Question: It maybe a little naive question but I have been trying to understand how I can use the new <URL> and in the side navigation I want to show the archiving done according to year and month.
What I want is very basic and can be seen in the picture attached below.

If somebody can provide me an example then it would be really great. I can handle the templates, but just need to know how to use the class based generic views. I haven't really really used much if generic views.
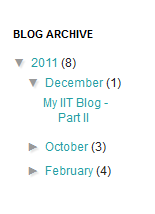
Answer: The simplest example:
'views.py'
'''
from django.views.generic.dates import MonthArchiveView
from myapp.models import Article
urlpatterns = patterns('',
url(r'^articles/monthly/$',MonthArchiveView.as_view(
model=Article,
paginate_by=12,
date_field='publish_date',
template_name='archive_templates/monthly.html',
),name="monthly"),
)
'''
You need to call the view with a correct day and month, otherwise you'll get an exception. Default arguments are 'year' in 'Y' format, and 'month' in 'b' (lowercase short month name).
Example call 'articles/monthly/?year=2012&month=feb'
Here is a sample 'archive_templates/monthly.html' you can use.
<URL>
This snippet goes through the available months:
'''
Archive for {{ month|date:"F" }} {{ month.year }}<br />
<div class="pagination pull-left">
<ul>
{% if previous_month %}
<li class="prev">
<a href="{% url monthly %}?year={{ previous_month|date:"Y" }}&month={{ previous_month|date:"b" }}">
&larr; {{ previous_month|date:"M Y" }}
</a>
</li>
{% endif %}
{% if next_month %}
<li class="next">
<a href="{% url monthly %}?year={{ next_month|date:"Y" }}&month={{ next_month|date:"b" }}">
{{ next_month|date:"M Y" }} &rarr;</a>
</li>
{% endif %}
</ul>
</div>
{% endif %}
'''
This snippet does the pagination:
'''
{% if is_paginated %}
<div class="pagination pull-right">
<ul>
<li class="{% if page_obj.has_previous %}prev {% else %} prev disabled {% endif %}">
<a href="{% if page_obj.has_previous %}?page={{ page_obj.previous_page_number }}&year={{ month|date:"Y" }}&month={{ month|date:"b" }}{% else %}#{% endif %}">&larr;</a></li>
<li class="disabled"><a href="#"><strong>{{ page_obj.number }} of {{ paginator.num_pages }}</strong></a></li>
<li class="{% if page_obj.has_next %}next{% else %} next disabled {% endif %}">
<a href="{% if page_obj.has_next %}?page={{ page_obj.next_page_number }}&year={{ month|date:"Y" }}&month={{ month|date:"b" }}{% else %}#{% endif %}">&rarr;</a>
</li>
</ul>
</div>
{% endif %}
'''
The actual list of objects is very simple to iterate over:
'''
<table class="zebra-striped" width="100%">
<thead>
<tr>
<th>#</th>
<th>Title</th>
<th>Author</th>
<th>Published On</th>
</tr>
</thead>
<tbody>
{% for obj in object_list %}
<tr>
<th>{{ forloop.counter }}</th>
<td>{{ obj.title }}</td>
<td>{{ obj.author }}</td>
<td>{{ obj.publish_date|date:"d/m/Y" }}</td>
</tr>
{% endfor %}
</tbody>
</table>
'''
From here you should be able to figure out how to develop your archive menu.